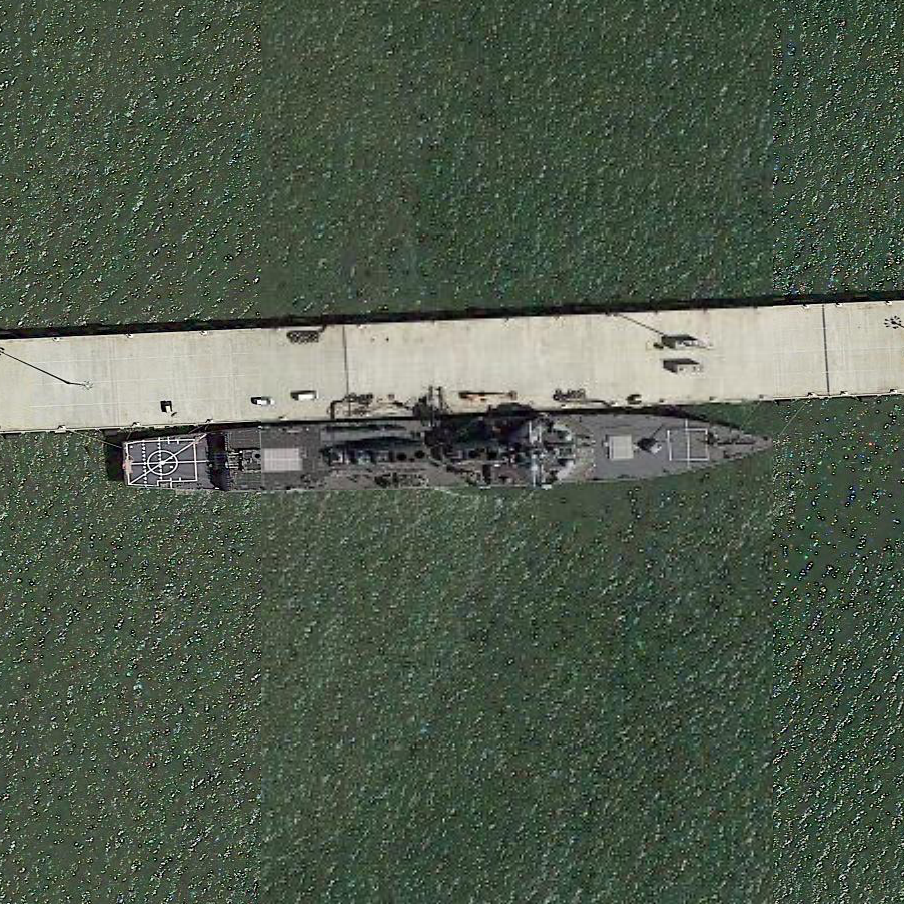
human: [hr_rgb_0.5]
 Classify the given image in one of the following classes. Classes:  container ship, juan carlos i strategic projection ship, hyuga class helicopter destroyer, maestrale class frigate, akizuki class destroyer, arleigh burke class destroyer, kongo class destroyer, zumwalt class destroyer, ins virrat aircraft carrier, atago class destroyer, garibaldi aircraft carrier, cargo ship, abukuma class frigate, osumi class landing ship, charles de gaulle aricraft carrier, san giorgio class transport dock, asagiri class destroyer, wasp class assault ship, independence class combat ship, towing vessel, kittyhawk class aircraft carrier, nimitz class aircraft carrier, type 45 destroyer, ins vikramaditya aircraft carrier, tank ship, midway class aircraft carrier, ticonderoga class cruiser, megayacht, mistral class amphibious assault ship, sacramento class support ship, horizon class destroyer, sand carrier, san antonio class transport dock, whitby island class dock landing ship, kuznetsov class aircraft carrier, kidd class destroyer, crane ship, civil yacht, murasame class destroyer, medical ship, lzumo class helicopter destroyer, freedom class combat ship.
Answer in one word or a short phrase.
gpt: Arleigh Burke class destroyer